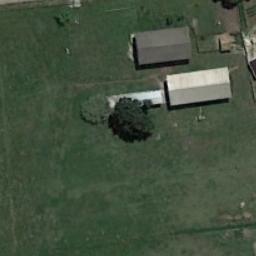
Label: residential